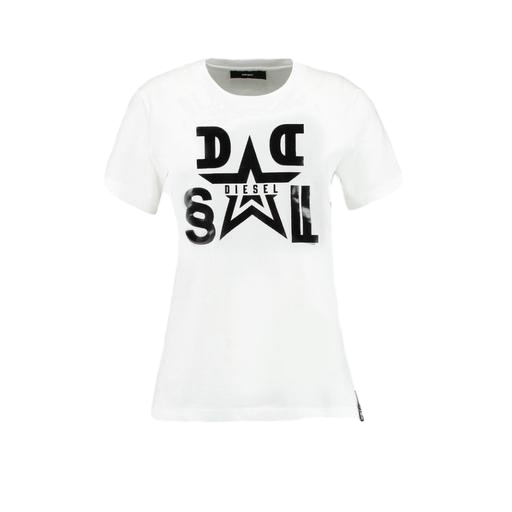
white t-shirt and black letters, ss t-shirt, white graphic t-shirt, white background